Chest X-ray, PA view. Patient: 17 years old, sex F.
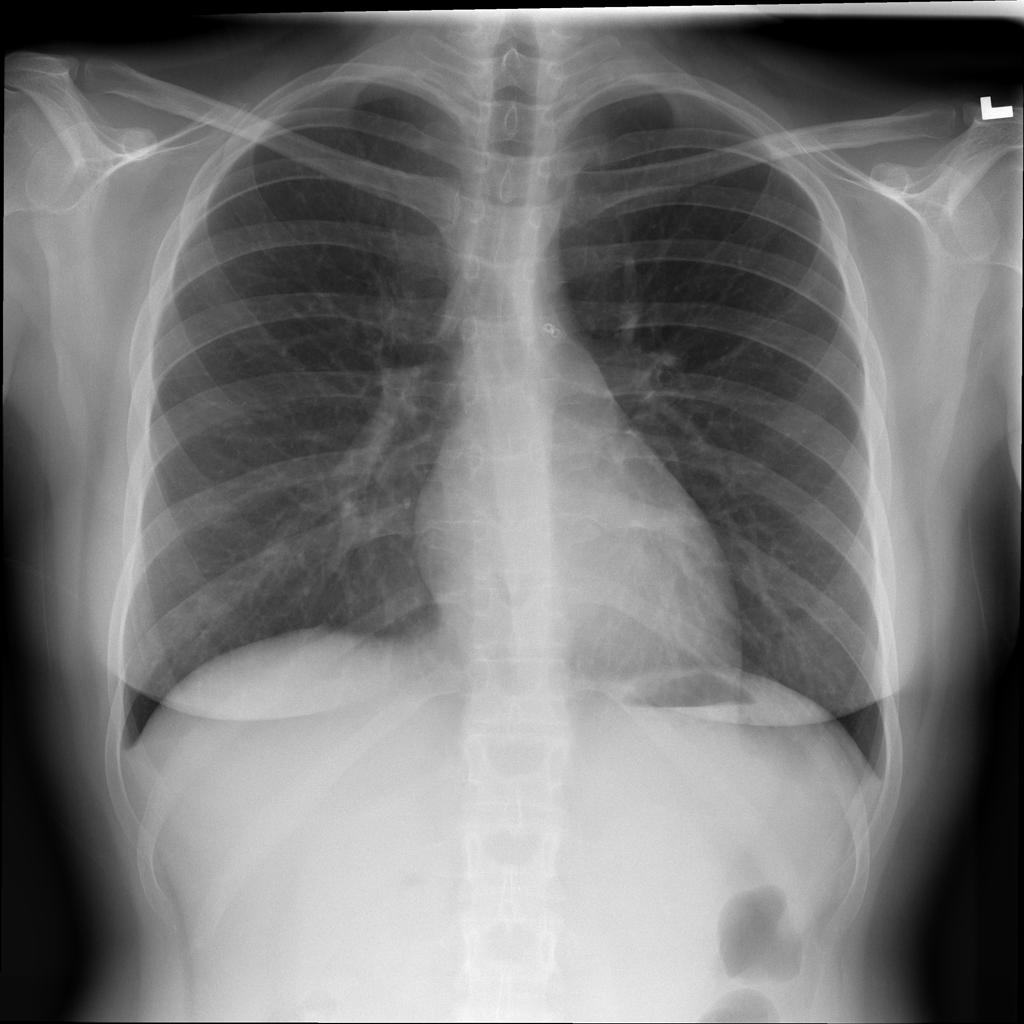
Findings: No Finding